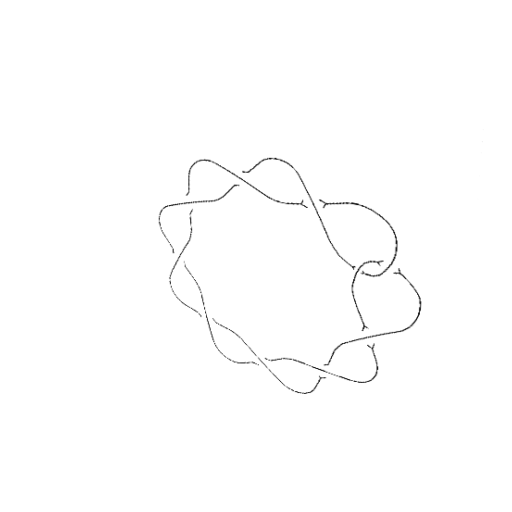
Crossing number: 10